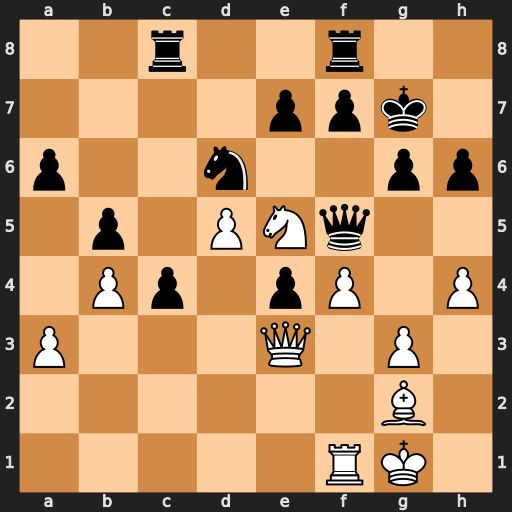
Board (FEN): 2r2r2/4ppk1/p2n2pp/1p1PNq2/1Pp1pP1P/P3Q1P1/6B1/5RK1
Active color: w
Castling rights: -
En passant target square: -
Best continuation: g4 Qf6 g5 Qf5 Bh3